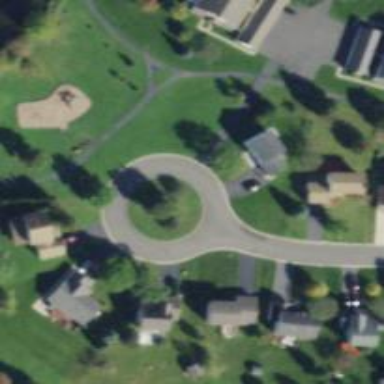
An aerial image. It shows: Turning loop on the road.